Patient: sex M, age 72
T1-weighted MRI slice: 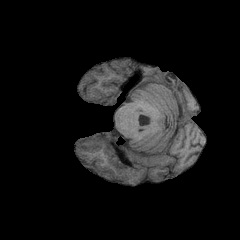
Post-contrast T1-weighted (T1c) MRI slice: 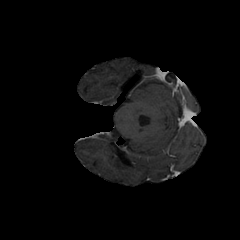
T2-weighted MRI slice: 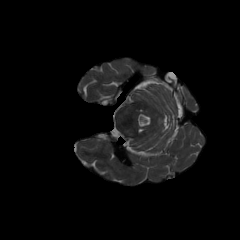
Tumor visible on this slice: no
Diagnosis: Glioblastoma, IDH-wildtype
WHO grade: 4